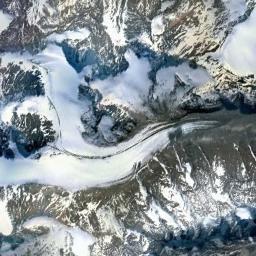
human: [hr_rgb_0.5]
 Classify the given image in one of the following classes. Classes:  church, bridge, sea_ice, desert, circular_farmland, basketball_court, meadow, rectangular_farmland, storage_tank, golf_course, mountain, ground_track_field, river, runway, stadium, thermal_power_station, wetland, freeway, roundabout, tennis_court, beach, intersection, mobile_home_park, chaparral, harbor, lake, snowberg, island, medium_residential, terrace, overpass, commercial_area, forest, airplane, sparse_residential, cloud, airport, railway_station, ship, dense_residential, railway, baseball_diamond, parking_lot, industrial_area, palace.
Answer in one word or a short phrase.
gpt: snowberg